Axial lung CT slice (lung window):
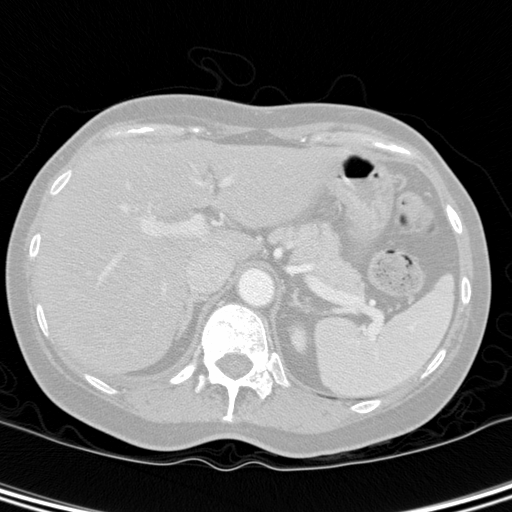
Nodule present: no